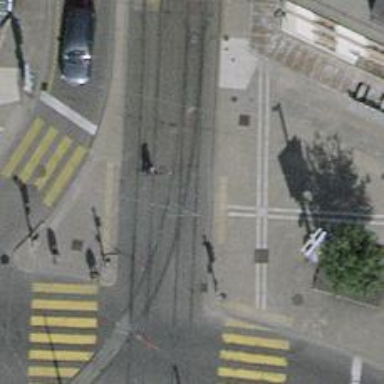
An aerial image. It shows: Tram railway with electrified contact lines.